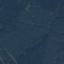
Label: Forest